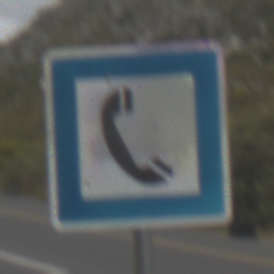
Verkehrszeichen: Fernsprecher
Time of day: Midday
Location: Outdoor (Nature)
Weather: Overcast
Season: NotSpecified
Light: Natural